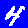
Digit: 4